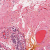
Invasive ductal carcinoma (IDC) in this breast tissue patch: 0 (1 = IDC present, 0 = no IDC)